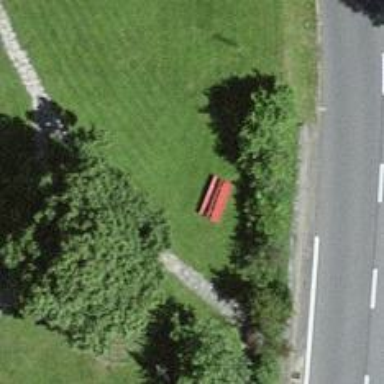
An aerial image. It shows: Bench.